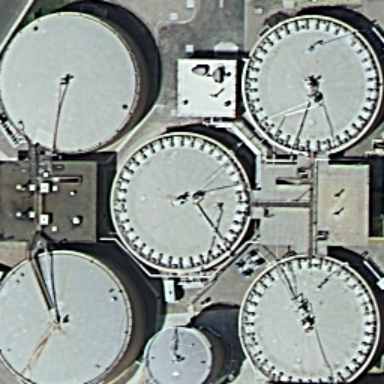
Five large storage tanks and one small storage tank are neatly arranged on the ground .